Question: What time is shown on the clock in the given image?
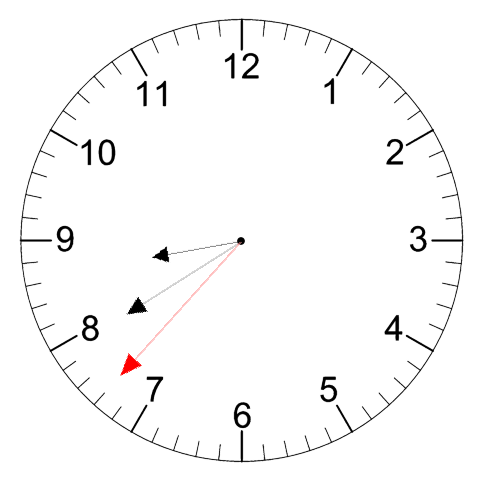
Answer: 08:39:37